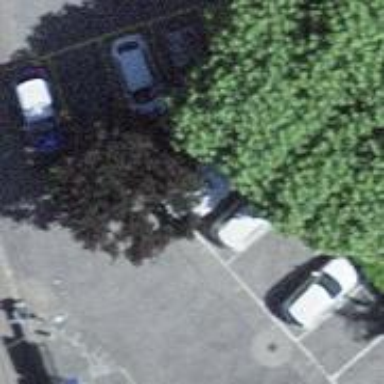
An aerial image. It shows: Charging station.